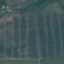
Land use / land cover: PermanentCrop